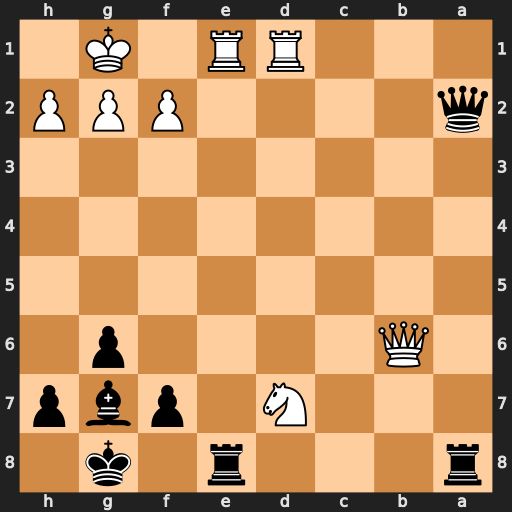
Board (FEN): r3r1k1/3N1pbp/1Q4p1/8/8/8/q4PPP/3RR1K1
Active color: b
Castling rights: -
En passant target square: -
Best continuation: Rxe1+ Rxe1 Qd2